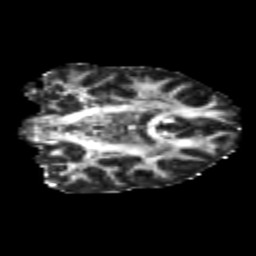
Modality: FA
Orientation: coronal
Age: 25
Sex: female
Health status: healthy
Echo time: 0.074 s